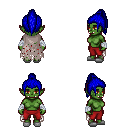
a pixel art fantasy rpg character, female body template, orc, green skin, gray tattered cape, red pants, blue long topknot hairstyle, white cloth bandages, white slippers, four views (front, back, left, right), 2x2 character sprite sheet, small pixel art, hard edges, no anti-aliasing